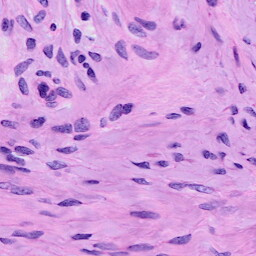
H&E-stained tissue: Cervix